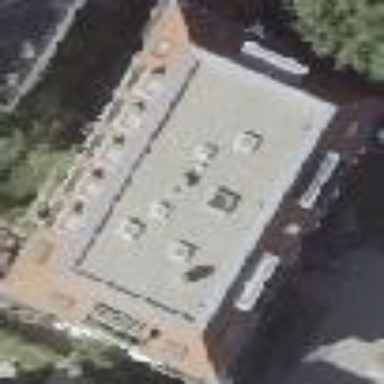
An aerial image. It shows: Apartment building with quadruple saltbox roof shape.